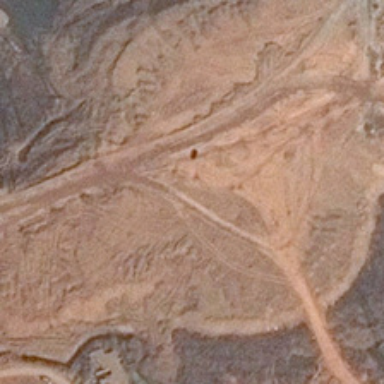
It is a piece of irregular khaki and green bareland .